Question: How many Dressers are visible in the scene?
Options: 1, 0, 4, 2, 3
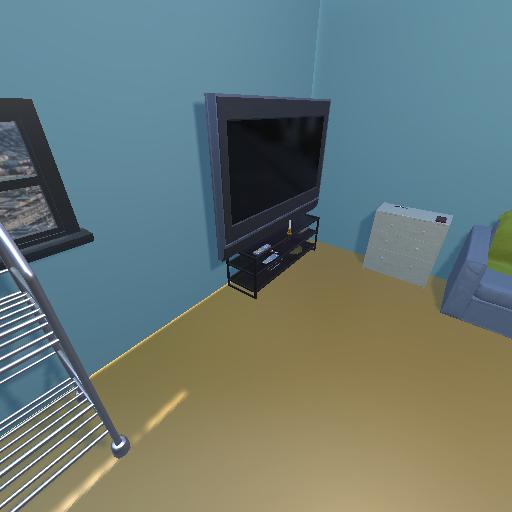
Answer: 1